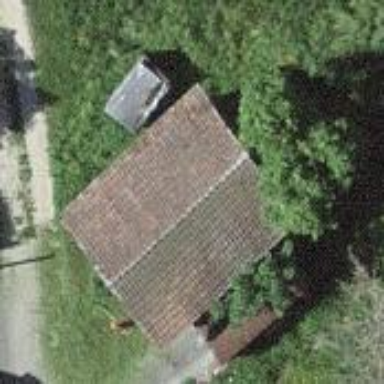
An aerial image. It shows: Gabled building.